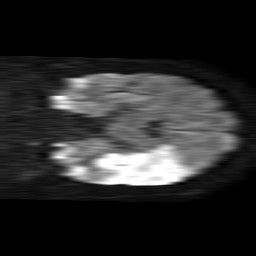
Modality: TRACE
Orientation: coronal
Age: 50
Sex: female
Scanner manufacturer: philips
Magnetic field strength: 1.5 T
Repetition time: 4.6 s
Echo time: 0.09059 s